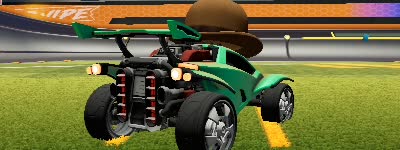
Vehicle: octane